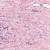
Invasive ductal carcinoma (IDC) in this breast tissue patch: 1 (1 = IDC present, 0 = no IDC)